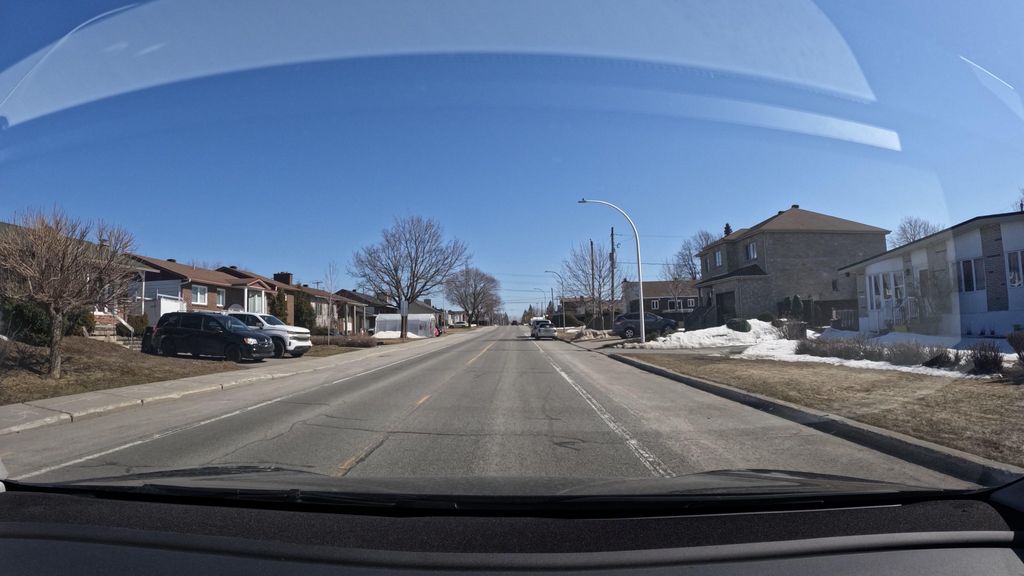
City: montreal